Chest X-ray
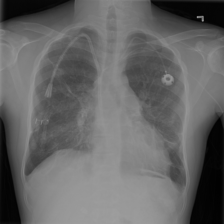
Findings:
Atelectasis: negative
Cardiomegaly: negative
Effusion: negative
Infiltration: negative
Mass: negative
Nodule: negative
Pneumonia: negative
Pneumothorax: negative
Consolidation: negative
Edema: negative
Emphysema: negative
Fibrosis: positive
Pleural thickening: negative
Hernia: negative